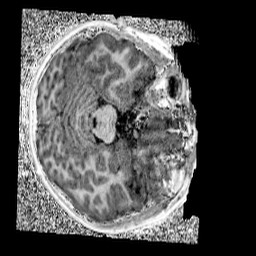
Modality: UNIT1
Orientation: axial
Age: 9
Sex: male
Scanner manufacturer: siemens
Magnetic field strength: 3 T
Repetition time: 4 s
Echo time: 0.00299 s